Field crop: maize
Growth stage: 1
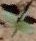
Species: datura